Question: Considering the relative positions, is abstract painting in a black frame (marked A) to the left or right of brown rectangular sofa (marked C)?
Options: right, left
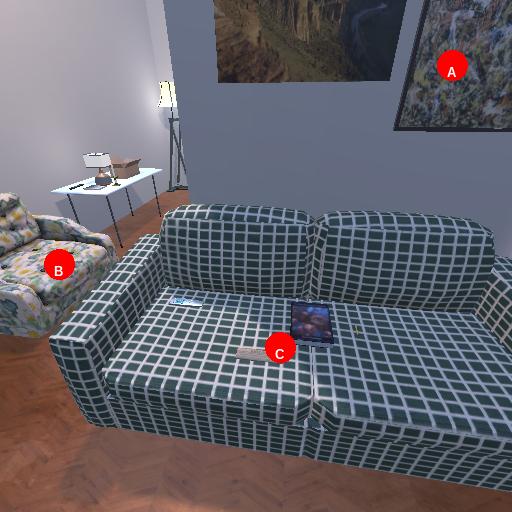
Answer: right